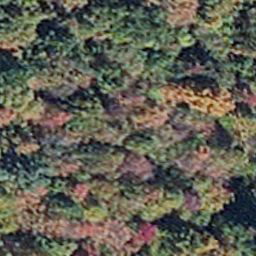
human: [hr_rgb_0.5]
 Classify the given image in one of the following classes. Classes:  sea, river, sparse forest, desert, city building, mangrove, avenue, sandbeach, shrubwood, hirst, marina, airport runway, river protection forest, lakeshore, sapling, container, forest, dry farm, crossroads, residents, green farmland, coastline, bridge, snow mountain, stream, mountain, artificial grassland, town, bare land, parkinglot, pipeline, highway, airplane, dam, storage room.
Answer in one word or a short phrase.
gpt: mangrove